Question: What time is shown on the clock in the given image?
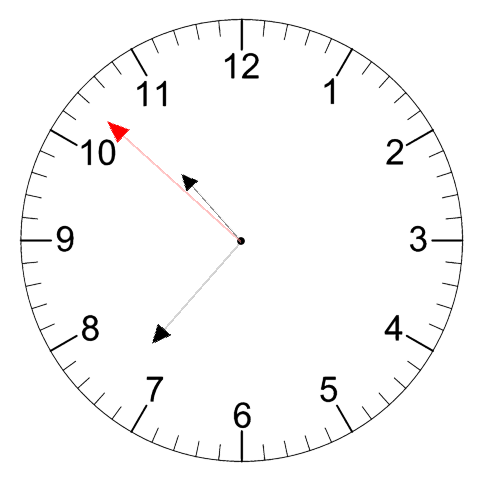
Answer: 10:36:52